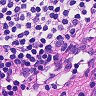
Metastatic tissue present: no